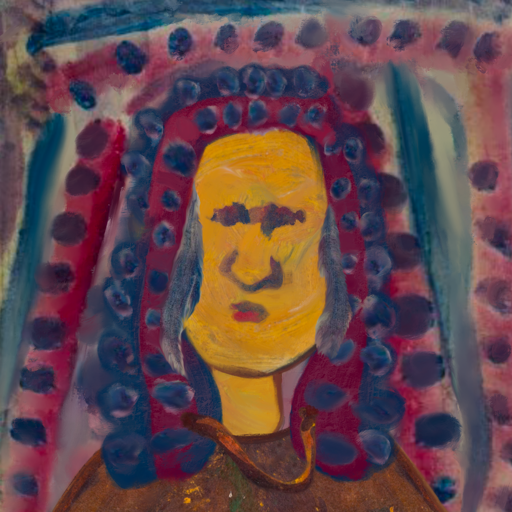
Background: HillGirl, Head And Neck Front: After_Raid, Face Front: In_The_Sun, Bust: Comrade, Hair Front: Hill_Girl, Head Accessory: Blank, Second Necklace: Comrade, Necklace: Blank, Baby: Blank